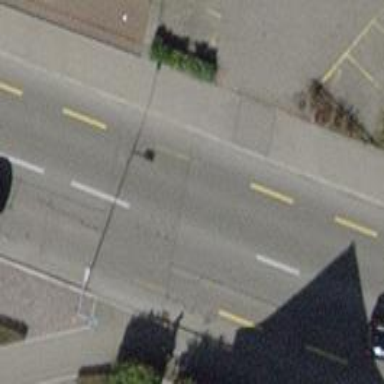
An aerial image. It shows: Tertiary road with asphalt surface and designated cycle lane.